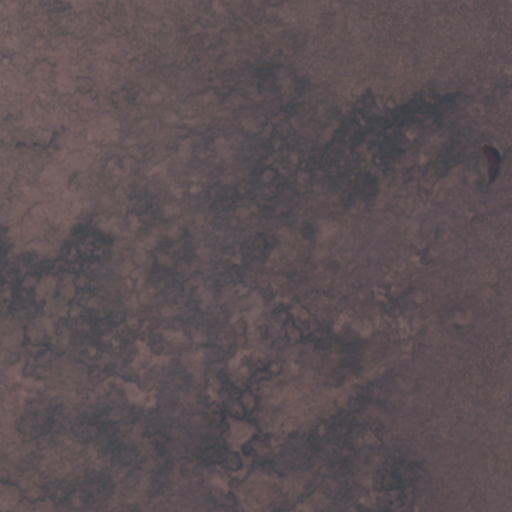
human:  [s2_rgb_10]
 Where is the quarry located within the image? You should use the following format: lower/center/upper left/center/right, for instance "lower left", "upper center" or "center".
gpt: The quarry is located in the upper right of the image.
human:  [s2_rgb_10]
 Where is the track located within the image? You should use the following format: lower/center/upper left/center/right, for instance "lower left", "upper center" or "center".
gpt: There is no track in the image.